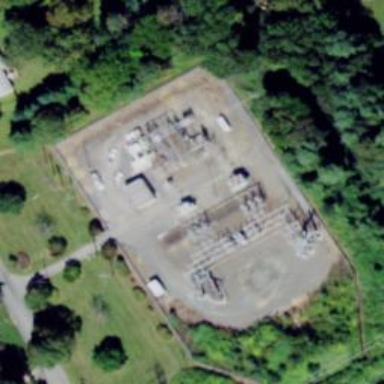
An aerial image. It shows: Switch used for power control.